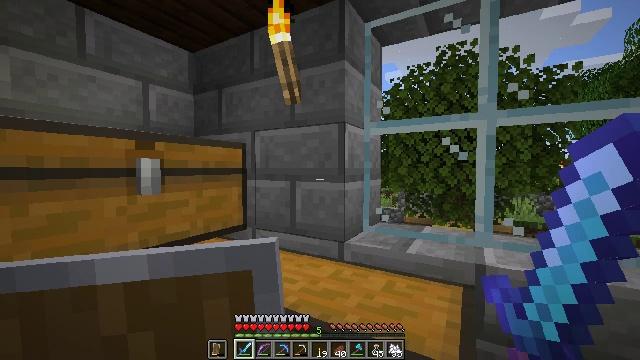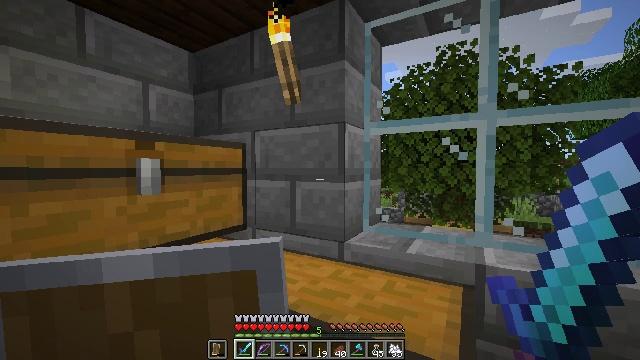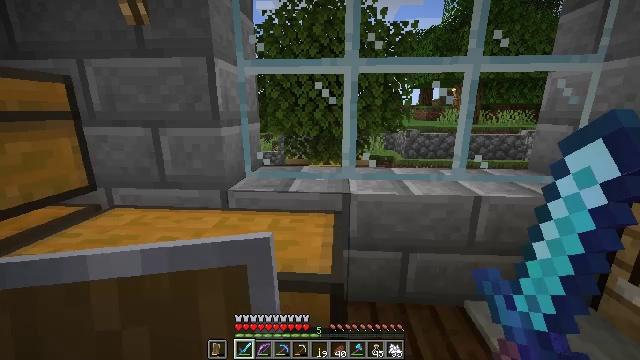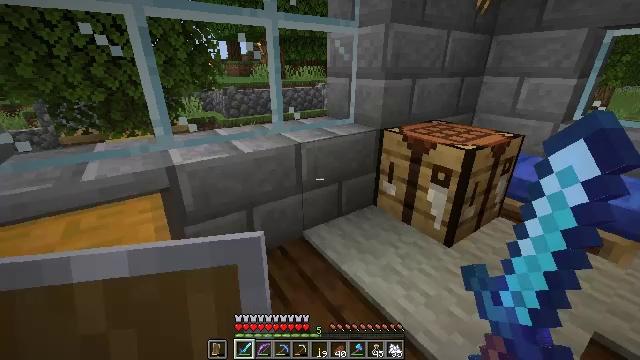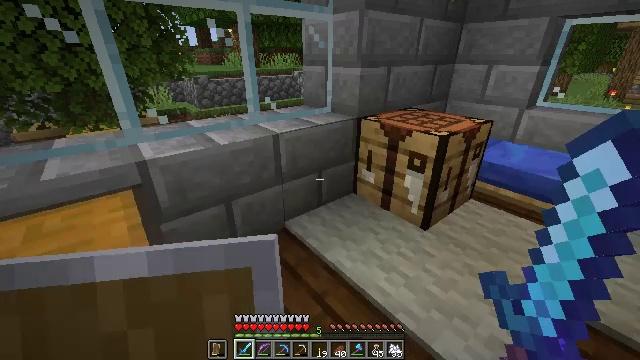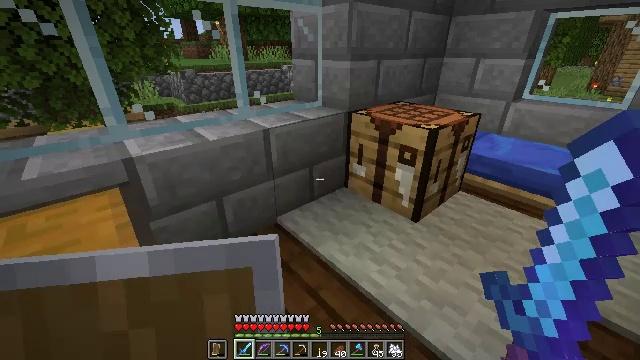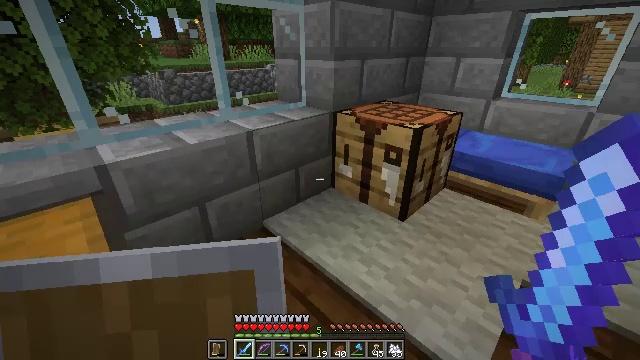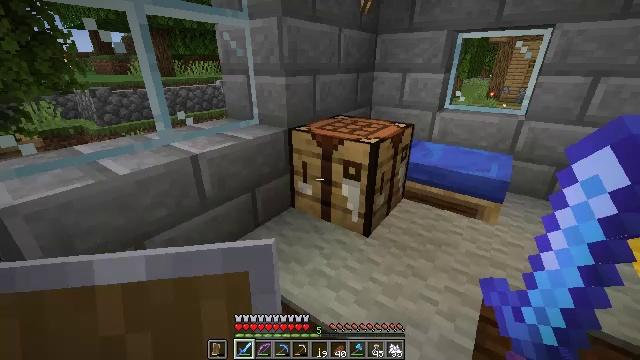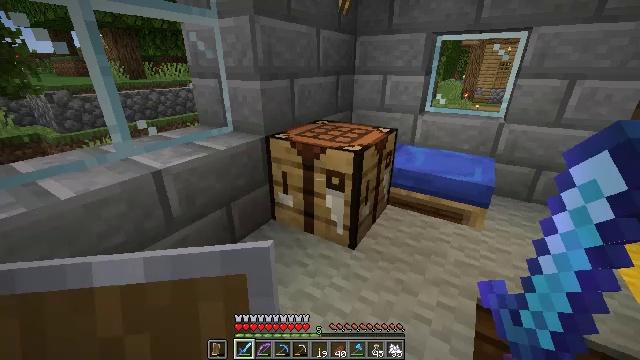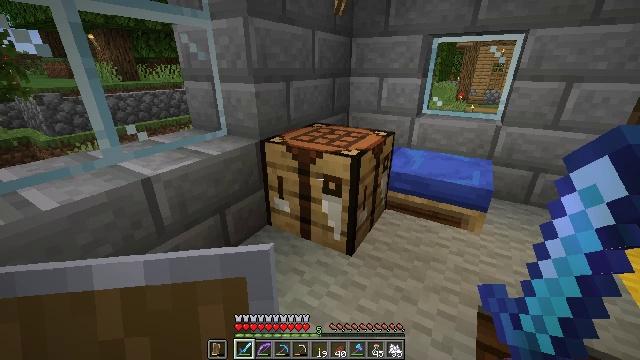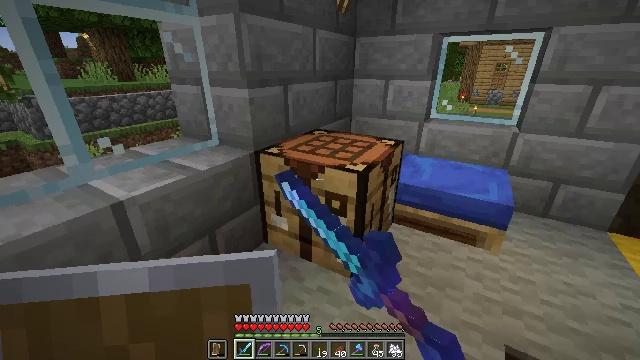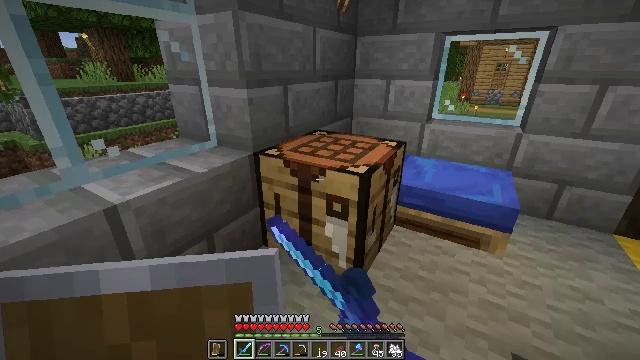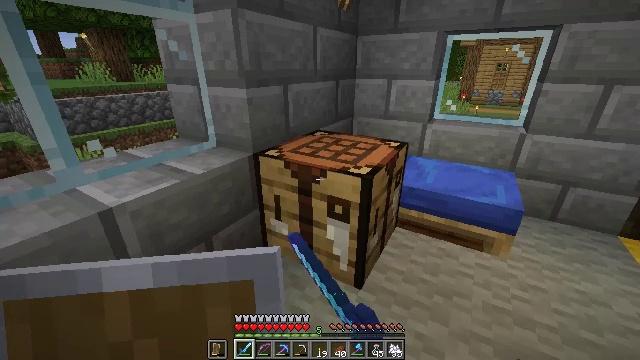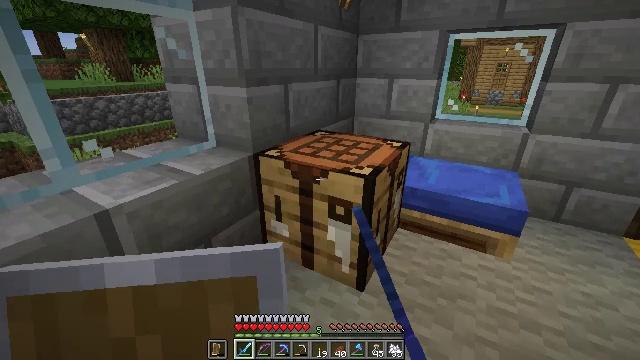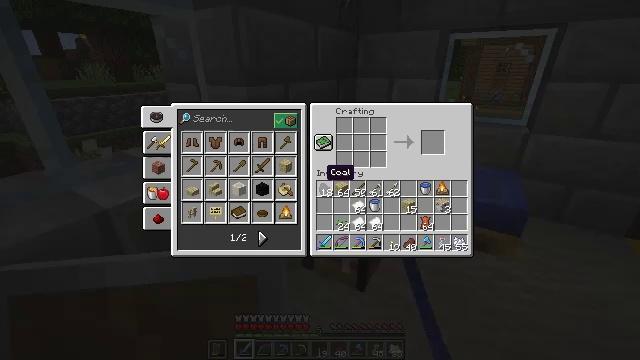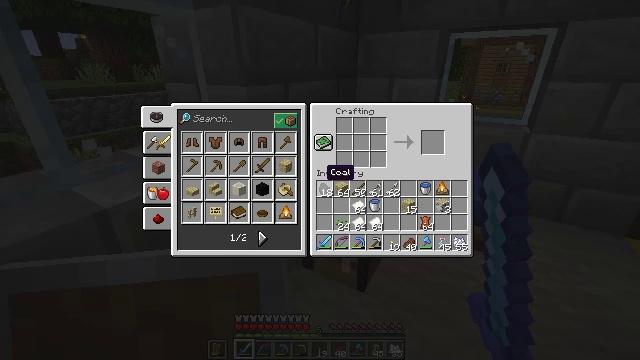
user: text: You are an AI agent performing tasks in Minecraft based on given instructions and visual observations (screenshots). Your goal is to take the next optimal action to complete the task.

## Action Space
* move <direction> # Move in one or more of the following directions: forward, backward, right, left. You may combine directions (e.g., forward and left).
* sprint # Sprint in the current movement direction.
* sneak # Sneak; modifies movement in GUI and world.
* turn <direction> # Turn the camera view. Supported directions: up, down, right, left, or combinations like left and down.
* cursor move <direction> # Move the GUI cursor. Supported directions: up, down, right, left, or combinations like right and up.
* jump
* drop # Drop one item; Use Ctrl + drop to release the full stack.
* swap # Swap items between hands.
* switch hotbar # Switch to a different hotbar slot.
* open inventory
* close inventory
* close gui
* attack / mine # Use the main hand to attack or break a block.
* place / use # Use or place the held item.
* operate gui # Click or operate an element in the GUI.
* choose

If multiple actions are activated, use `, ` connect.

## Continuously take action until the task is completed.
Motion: motion action
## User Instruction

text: Create a campfire using the crafting table.
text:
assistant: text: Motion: no_op
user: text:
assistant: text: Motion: turn right and down
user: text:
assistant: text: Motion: turn right and down
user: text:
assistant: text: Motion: turn right and down
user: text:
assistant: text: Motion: turn right and down
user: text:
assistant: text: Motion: move forward, turn right
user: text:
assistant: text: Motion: move forward, turn right and up
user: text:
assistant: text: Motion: move forward, turn right
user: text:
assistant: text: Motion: move forward, use / place
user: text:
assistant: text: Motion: use / place
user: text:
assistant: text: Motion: no_op
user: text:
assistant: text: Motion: no_op
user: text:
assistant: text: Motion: no_op
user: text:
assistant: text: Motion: open gui
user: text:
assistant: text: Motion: no_op
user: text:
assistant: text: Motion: no_op
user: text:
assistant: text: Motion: no_op
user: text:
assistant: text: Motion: no_op
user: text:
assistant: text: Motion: no_op
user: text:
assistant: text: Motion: cursor move left
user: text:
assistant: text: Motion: cursor move left and down
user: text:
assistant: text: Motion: cursor move down
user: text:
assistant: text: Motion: cursor move down
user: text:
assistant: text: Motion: no_op
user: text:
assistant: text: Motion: operate gui
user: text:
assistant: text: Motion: operate gui
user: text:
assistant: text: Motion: no_op
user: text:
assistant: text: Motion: no_op
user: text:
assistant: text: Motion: no_op
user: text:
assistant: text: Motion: no_op